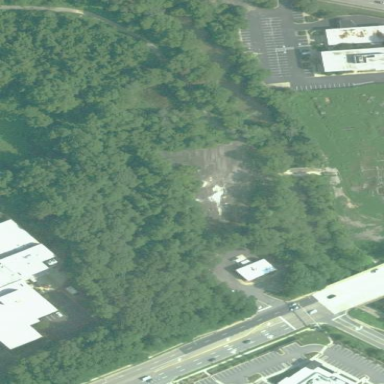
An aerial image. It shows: Abandoned parking lot with asphalt surface. The area is labeled as pitch in the leisure land category.